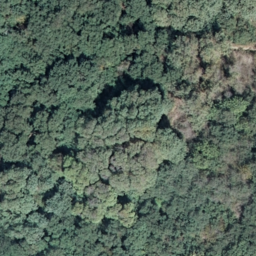
Label: forest